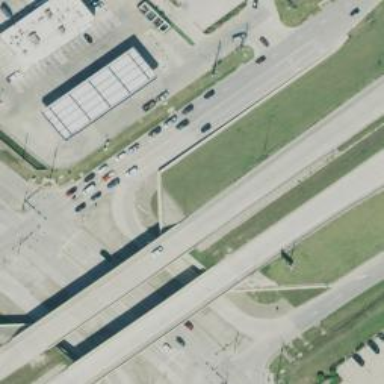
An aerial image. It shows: Tertiary link road.